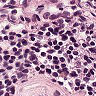
Metastatic tissue present: no